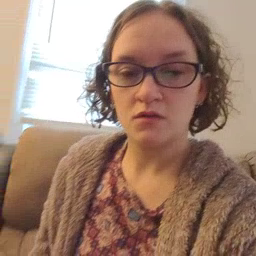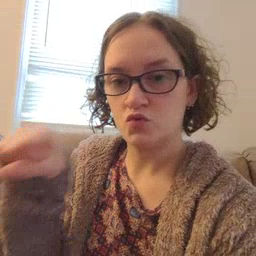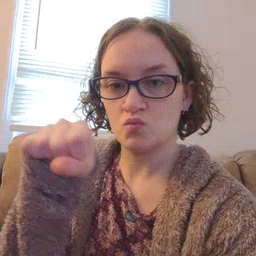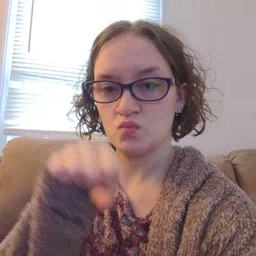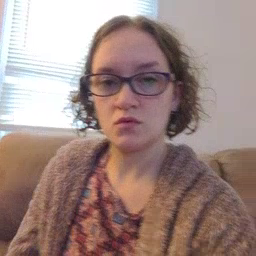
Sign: shoe